Field crop: maize
Growth stage: 2
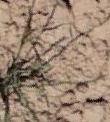
Species: lolium